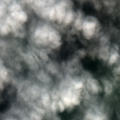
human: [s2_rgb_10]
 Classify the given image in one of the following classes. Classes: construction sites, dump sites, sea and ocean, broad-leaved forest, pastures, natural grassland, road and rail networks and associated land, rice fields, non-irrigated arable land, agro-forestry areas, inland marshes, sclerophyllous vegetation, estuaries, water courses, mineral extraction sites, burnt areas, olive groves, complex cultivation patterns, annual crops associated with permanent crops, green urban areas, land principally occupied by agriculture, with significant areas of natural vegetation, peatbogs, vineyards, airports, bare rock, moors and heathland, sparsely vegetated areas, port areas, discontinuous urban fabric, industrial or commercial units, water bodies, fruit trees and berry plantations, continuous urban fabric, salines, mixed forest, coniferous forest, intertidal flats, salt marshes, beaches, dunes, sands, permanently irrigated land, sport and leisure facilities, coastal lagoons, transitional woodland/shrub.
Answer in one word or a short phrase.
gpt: discontinuous urban fabric, pastures, broad-leaved forest